Aerial crown-view tile of a tropical tree (Barro Colorado Island, Panama), acquired 20250217:
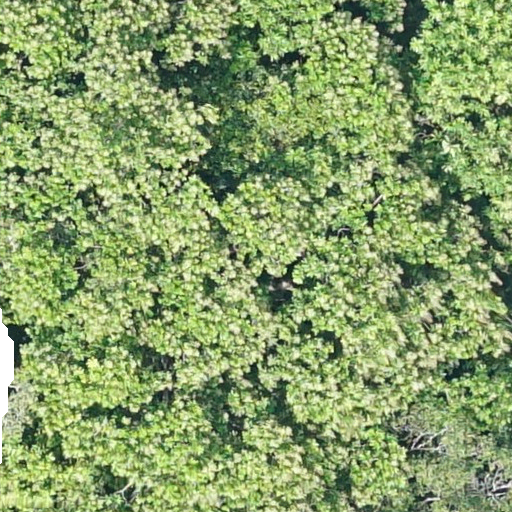
Species: Anacardium excelsum
GBIF accepted scientific name: Anacardium excelsum
Crown area: 629.17 m²